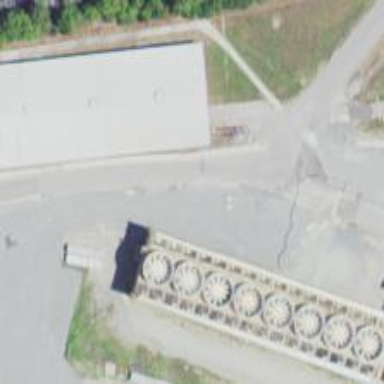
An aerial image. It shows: Industrial building used for cooling purposes.